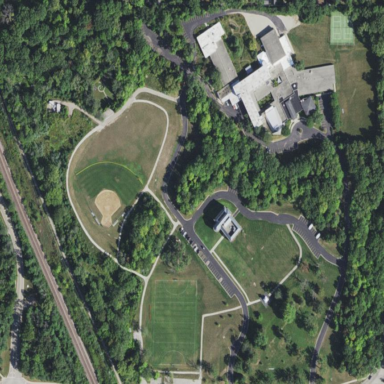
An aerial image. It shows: School.